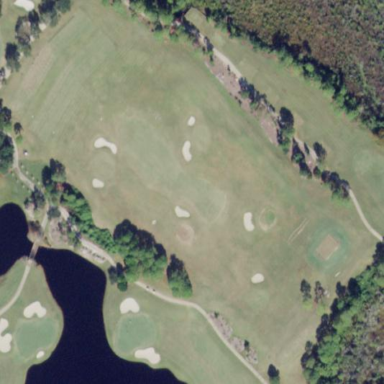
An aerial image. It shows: Grassy area designated for driving range golf.